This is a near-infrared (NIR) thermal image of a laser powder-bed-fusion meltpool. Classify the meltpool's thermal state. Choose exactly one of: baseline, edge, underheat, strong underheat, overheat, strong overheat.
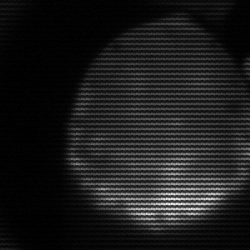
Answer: edge